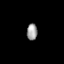
Tissue: prostate
Cell type: Fibroblasts
Senescence score: 0.7494
Nuclear area (px): 168
Mean DAPI intensity: 158.018